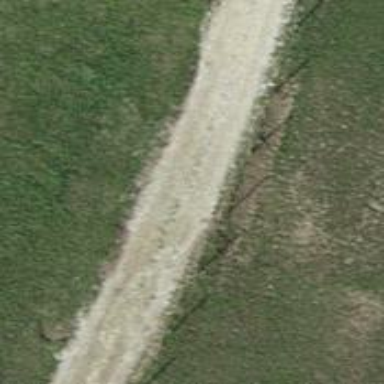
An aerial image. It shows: Gravel track with grade3 tracktype.